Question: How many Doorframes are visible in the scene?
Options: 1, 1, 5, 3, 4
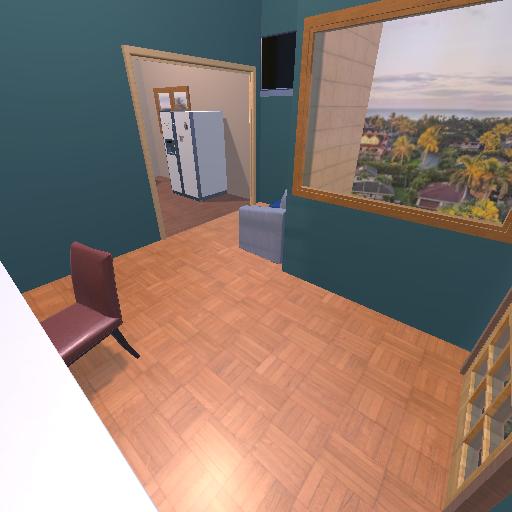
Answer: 1